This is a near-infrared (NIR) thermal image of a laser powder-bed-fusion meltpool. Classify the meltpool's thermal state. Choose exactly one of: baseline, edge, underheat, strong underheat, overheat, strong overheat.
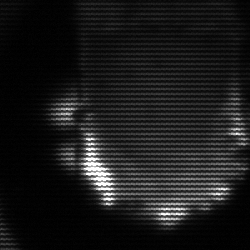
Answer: baseline